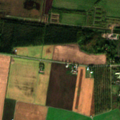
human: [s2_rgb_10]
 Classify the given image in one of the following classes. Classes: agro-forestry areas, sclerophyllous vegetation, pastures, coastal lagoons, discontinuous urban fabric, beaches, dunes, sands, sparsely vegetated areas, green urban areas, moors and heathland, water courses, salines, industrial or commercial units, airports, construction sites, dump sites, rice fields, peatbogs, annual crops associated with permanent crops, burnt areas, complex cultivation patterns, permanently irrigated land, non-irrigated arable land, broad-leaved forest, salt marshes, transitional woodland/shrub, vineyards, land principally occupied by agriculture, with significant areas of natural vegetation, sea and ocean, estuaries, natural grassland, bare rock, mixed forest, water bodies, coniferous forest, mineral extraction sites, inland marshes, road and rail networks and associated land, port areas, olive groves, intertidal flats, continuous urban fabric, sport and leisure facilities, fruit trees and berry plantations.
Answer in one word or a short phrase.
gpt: non-irrigated arable land, land principally occupied by agriculture, with significant areas of natural vegetation, mixed forest, transitional woodland/shrub, peatbogs